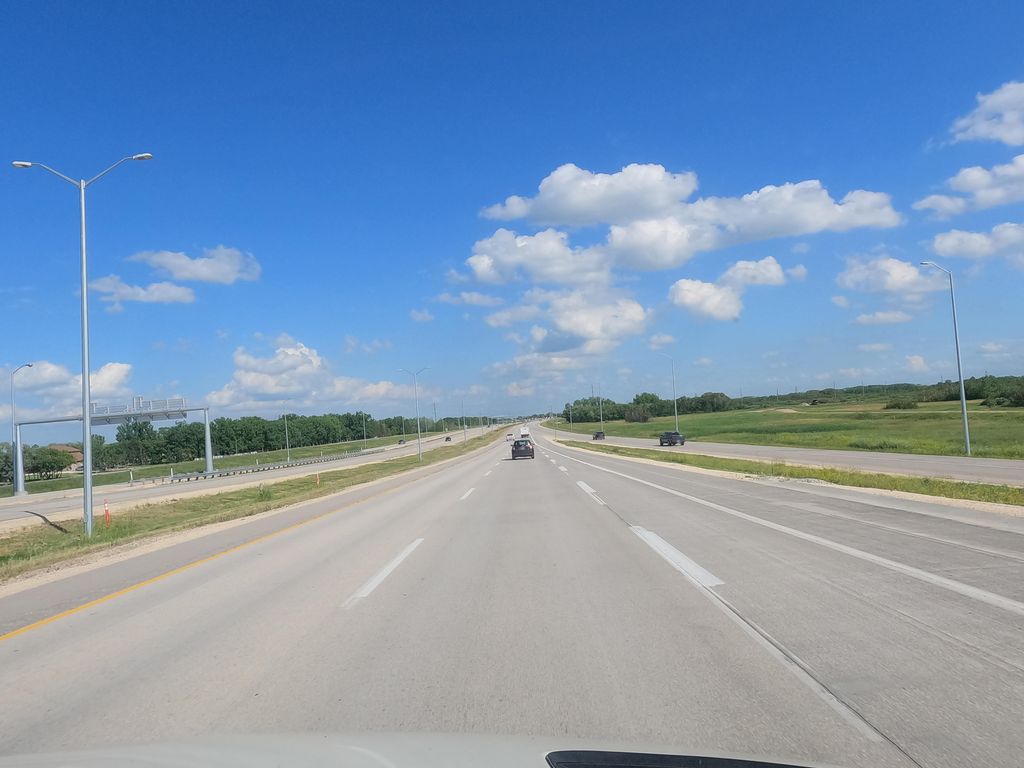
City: winnipeg